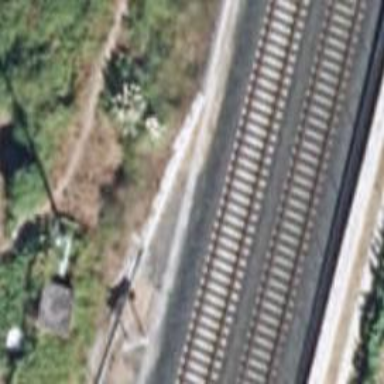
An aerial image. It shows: Railway with electrified contact lines.